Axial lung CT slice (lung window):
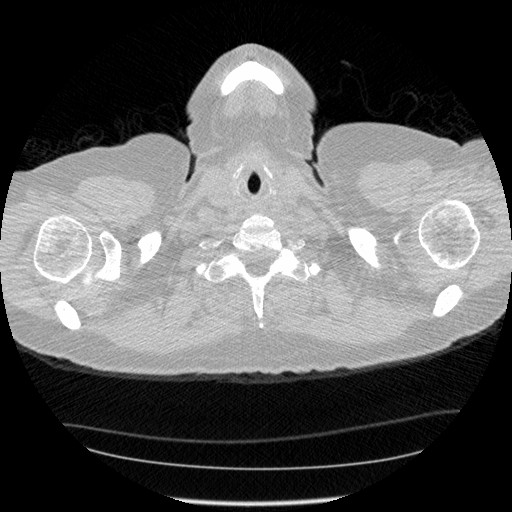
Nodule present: no